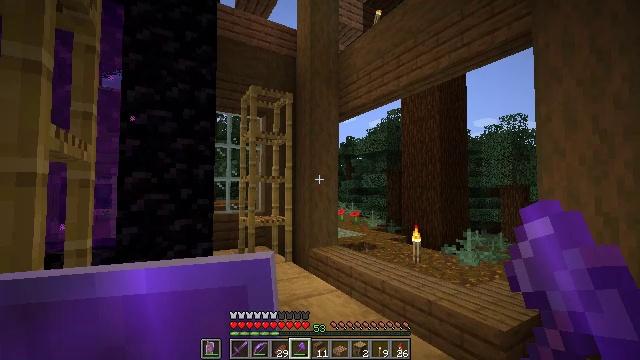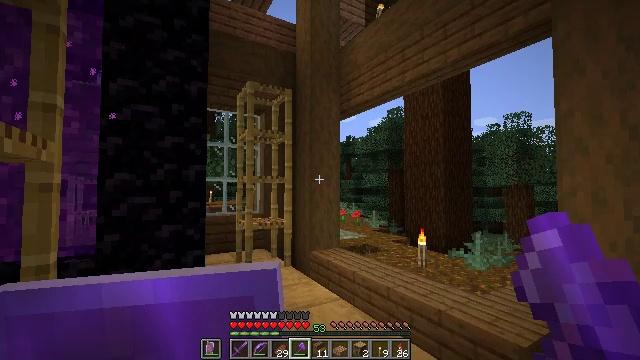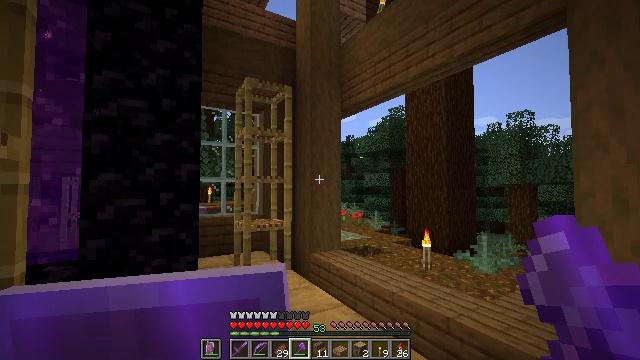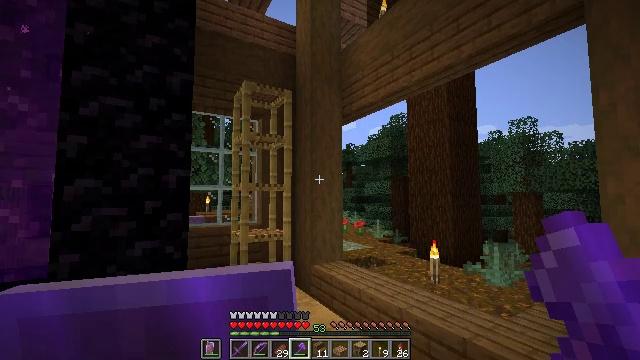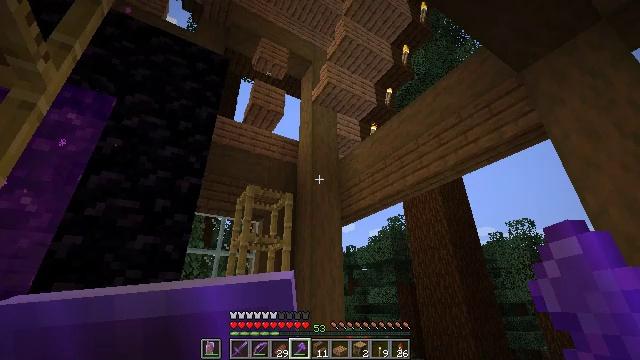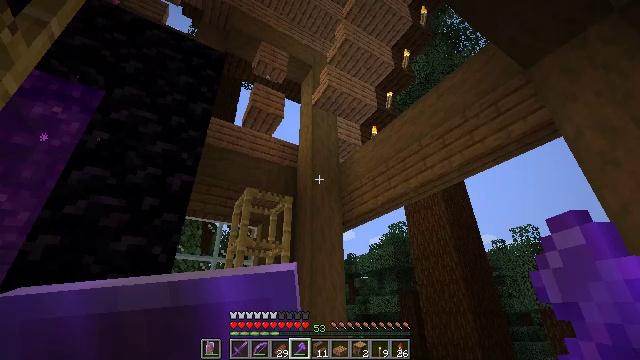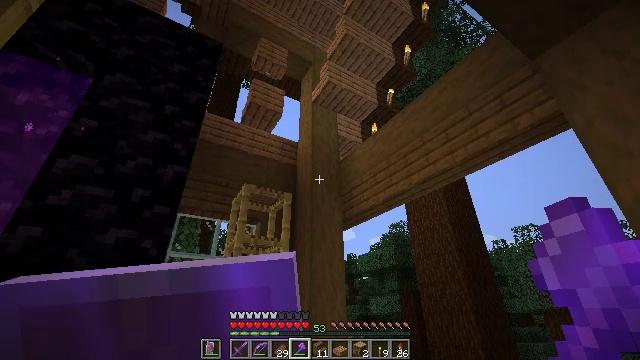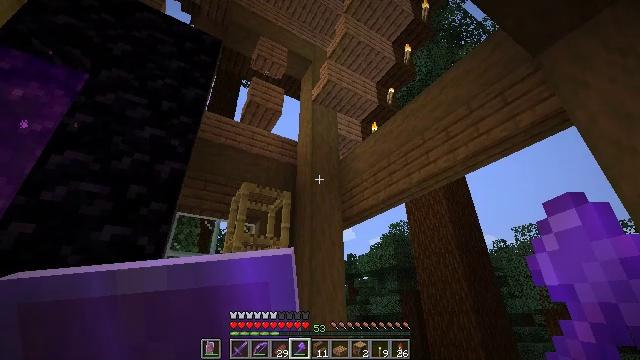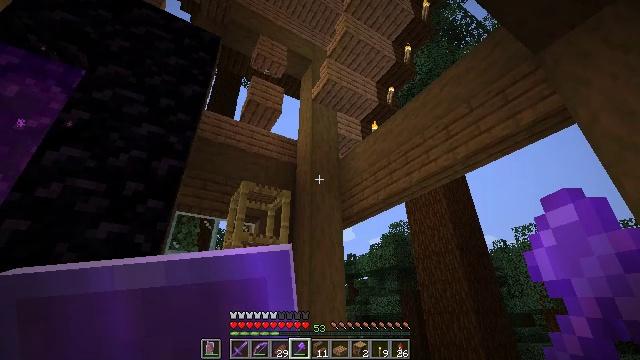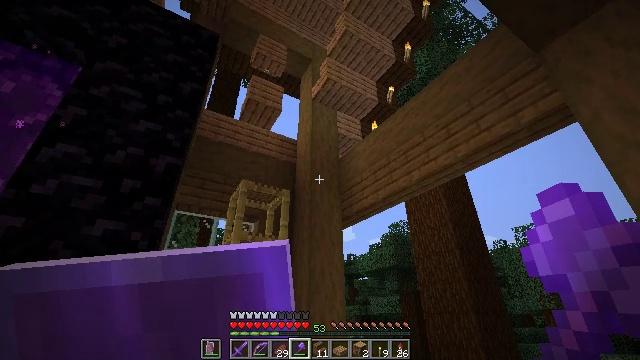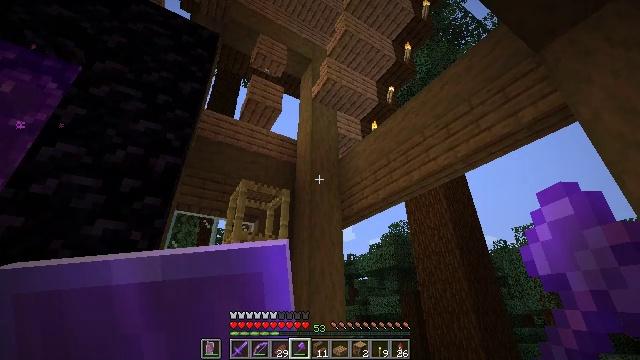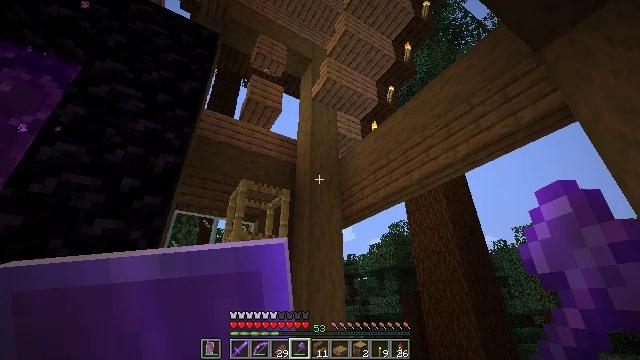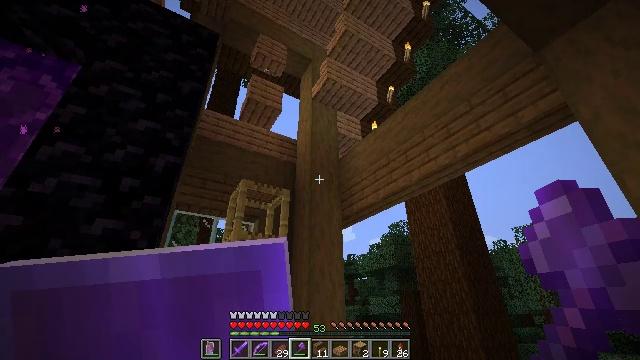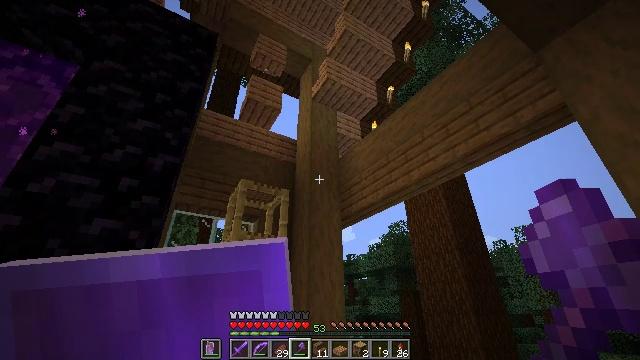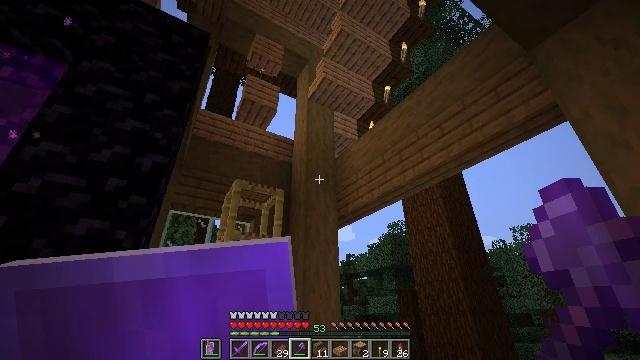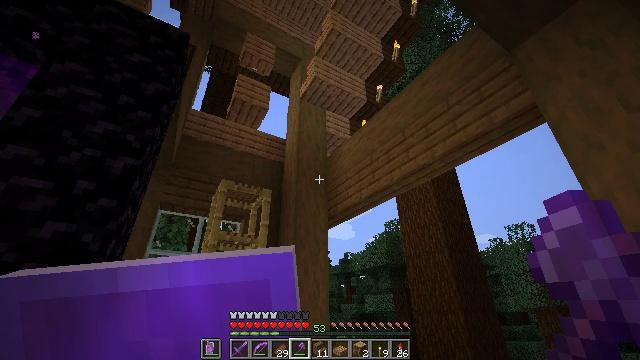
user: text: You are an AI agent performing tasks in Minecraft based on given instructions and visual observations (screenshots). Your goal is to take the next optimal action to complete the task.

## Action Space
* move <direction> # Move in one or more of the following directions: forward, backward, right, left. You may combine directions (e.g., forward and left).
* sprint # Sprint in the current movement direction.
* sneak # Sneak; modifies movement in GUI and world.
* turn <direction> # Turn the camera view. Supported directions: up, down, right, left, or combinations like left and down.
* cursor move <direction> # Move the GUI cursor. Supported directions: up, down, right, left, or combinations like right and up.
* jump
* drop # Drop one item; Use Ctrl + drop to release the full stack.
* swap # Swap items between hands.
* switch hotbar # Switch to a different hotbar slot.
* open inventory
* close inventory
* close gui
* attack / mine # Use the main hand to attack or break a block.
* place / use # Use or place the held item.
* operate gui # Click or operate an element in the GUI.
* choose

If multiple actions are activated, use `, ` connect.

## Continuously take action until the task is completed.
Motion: motion action
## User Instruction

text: Mine scaffolding to move it.
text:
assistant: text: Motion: move forward
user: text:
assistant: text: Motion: move forward
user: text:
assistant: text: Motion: move forward, turn up
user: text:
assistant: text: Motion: move forward, turn up
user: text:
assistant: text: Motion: turn up
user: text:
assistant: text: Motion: no_op
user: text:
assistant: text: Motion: no_op
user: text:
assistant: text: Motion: no_op
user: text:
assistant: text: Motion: no_op
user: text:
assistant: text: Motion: no_op
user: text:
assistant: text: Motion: no_op
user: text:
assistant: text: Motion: no_op
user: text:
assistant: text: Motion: move right
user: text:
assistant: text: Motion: move right
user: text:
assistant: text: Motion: move right
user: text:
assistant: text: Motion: move right, turn left and down
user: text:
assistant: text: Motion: move right, turn left and down
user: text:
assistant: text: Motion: move right, turn left and down
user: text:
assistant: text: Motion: move right
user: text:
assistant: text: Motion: move right
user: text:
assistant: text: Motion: move right
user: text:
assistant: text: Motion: move right
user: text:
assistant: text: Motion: move back and move right
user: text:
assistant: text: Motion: move back
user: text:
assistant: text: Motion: move back
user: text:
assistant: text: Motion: move back
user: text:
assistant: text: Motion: move back
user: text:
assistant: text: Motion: move back
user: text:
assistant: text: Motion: move back
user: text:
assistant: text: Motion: move back